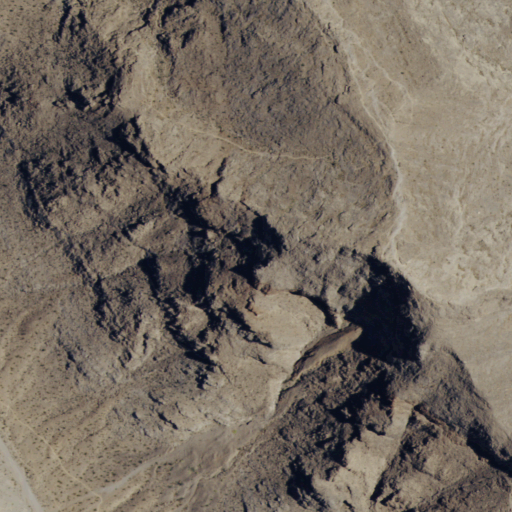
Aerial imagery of mountain in Nevada named Lone Mountain containing shrub and open development